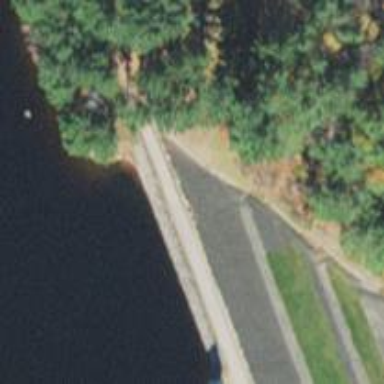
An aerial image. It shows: Dam along waterway.